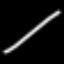
Label: donut